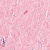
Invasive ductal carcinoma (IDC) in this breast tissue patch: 0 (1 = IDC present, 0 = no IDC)